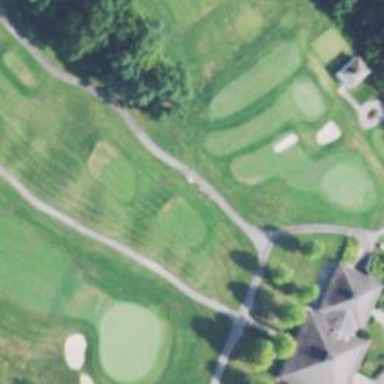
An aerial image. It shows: Service road used as golf cart path.